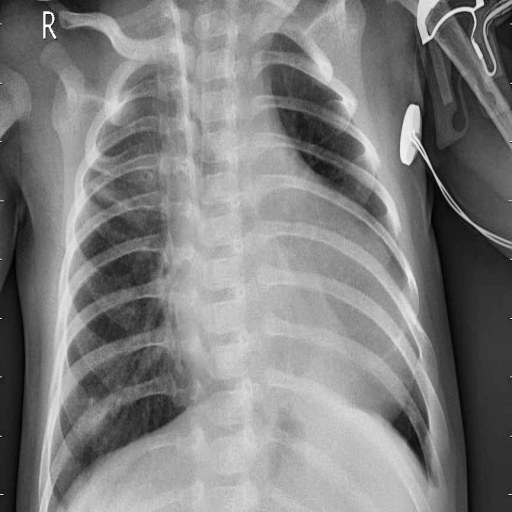
Finding: PNEUMONIA